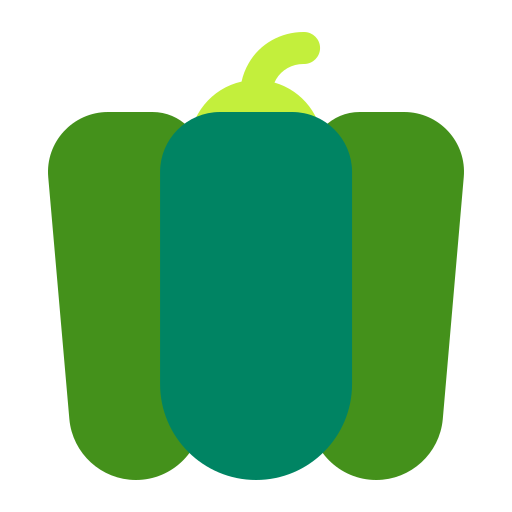
bell pepper flat